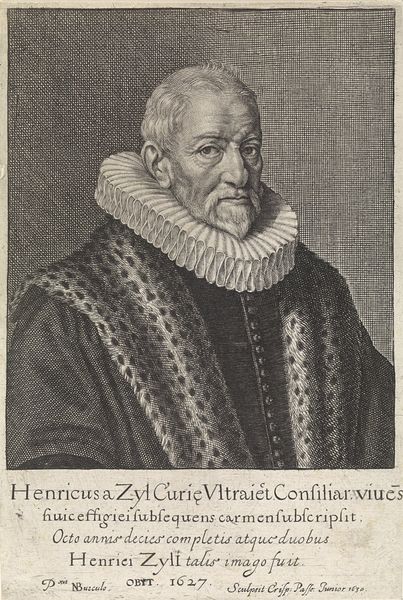
Titel: Portret van Henricus van Zijl
Künstler: Crispijn van de (II) Passe
Standort: Amsterdam
Institution: Rijksmuseum
Schlagwörter: white, black, collar, gray, grey, hair, lace, nose, old, portrait, robe, sitting, print, silver, greek, man, roman, ear, eyes, important, male, black and white, texture, trim, fur, buttons, etching, monochrome, beard, writing, person, royal, ancient, cape, english, animal, lips, shoulders, calligraphy, forehead, latin, button, text, mustache, sleeves, words, ruff, henry, title, 80, spotted, lids, starched, henricus, 1627, cllar, 80 years, henricusa, leperd, 흑백, 노인, henriei, zyli, leapard